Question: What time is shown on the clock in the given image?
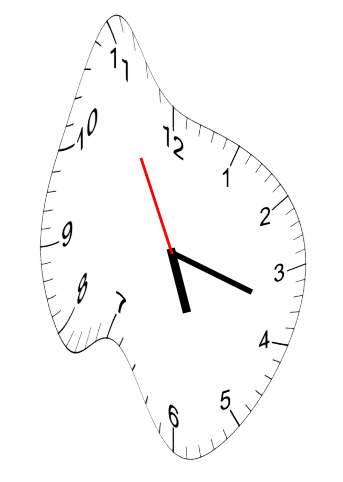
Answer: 05:17:55